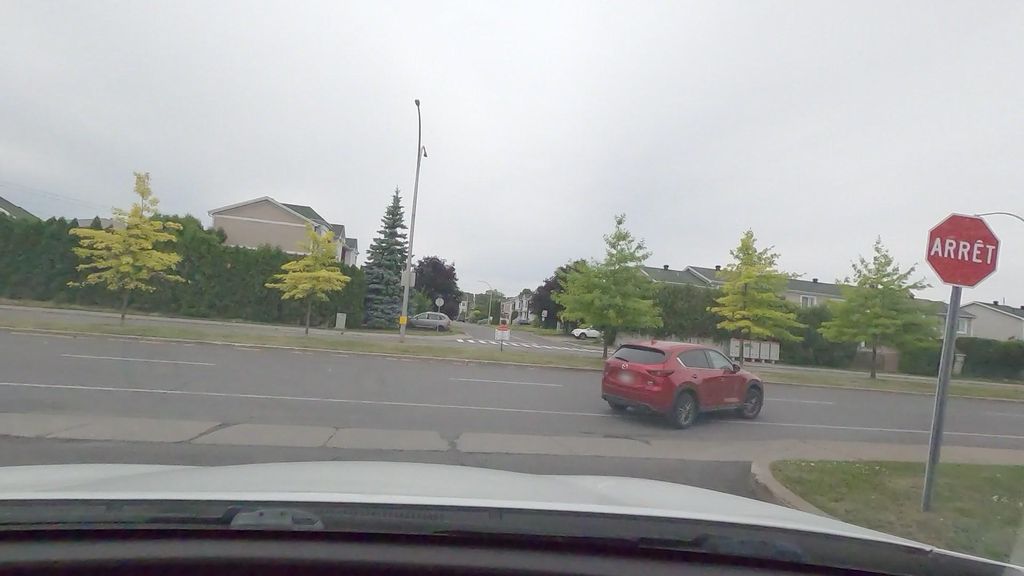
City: montreal